Question: I have a table called TABLE_SCREW where I want to get the latest records for each code.
For example, in the table below you should obtain the records with ids 3 and 7.
I am a newbie in sql and I hope you can help me.

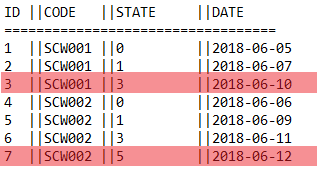
Answer: You could use:
'''
SELECT TOP 1 WITH TIES *
FROM TABLE_SCREW
ORDER BY ROW_NUMBER() OVER(PARTITION BY CODE ORDER BY Date DESC);
'''
Another approach(may have better performance):
'''
SELECT * -- here * should be replaced with actual column names
FROM (SELECT *,ROW_NUMBER() OVER(PARTITION BY CODE ORDER BY Date DESC) AS rn
FROM TABLE_SCREW) sub
WHERE sub.rn = 1;
'''